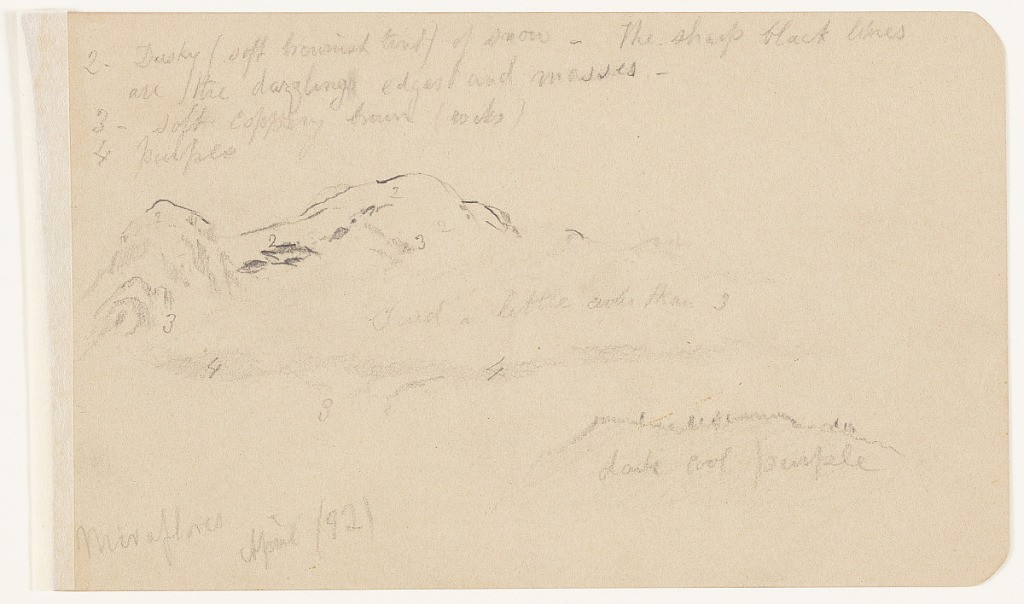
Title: Iztaccihuatl from Miraflores, Mexico
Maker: Frederic Edwin Church, American, 1826–1900
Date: April 1892
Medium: Graphite on light brown wove paper
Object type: drawing
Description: Landscape sketch showing a view of the volcano Iztaccihuatl from the town of Miraflores in Mexico. In the distance at left, the craggy, undulating, and snow-capped summit of Iztaccihuatl is shown with its sharp, northern peak at far left and its rounded peak at center left. A low bank of clouds intercedes in the middle distance between the mountain and a heavily wooded hill at lower right.